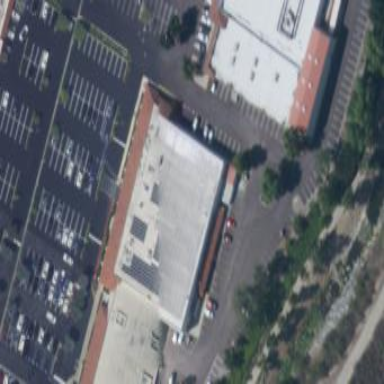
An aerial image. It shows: Building of bowling alley.